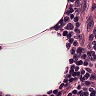
Metastatic tissue present: no